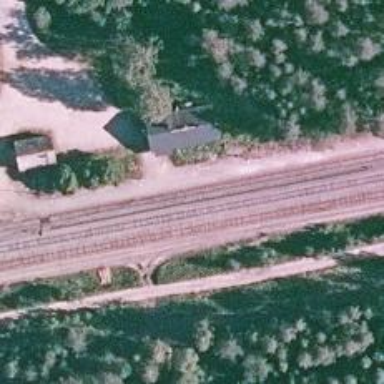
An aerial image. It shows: Continuous rail for railway.